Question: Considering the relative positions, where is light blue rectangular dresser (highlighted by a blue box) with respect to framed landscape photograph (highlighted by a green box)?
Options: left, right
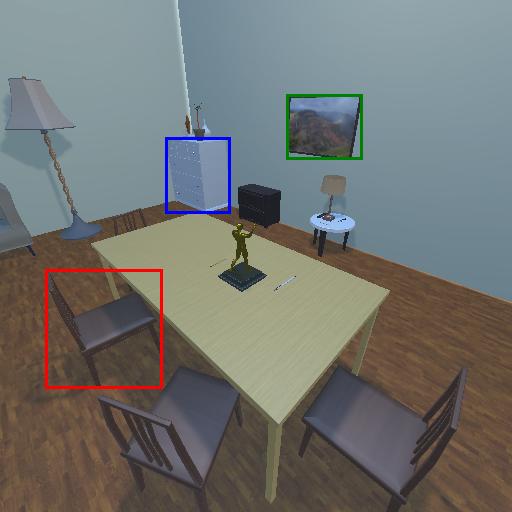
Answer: left